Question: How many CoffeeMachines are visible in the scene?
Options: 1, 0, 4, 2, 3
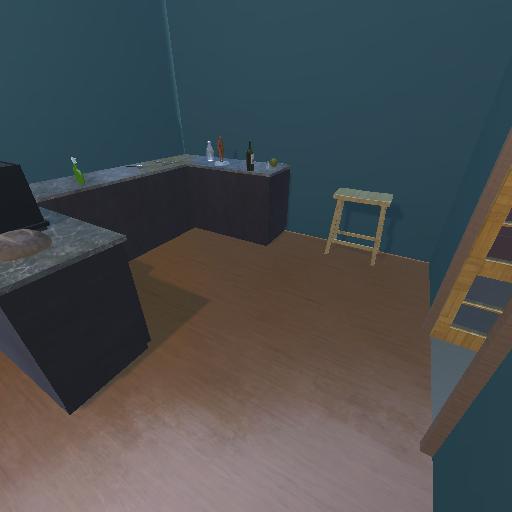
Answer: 1